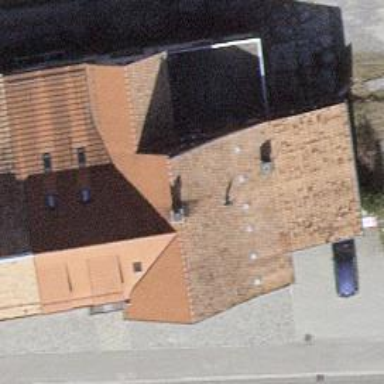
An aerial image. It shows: Restaurant.